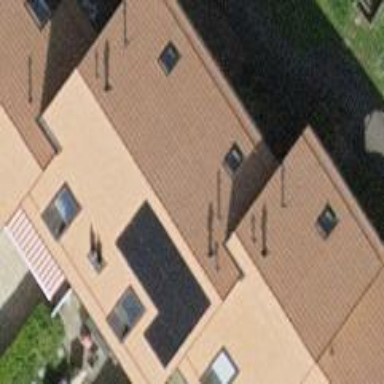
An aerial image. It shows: Terrace building.